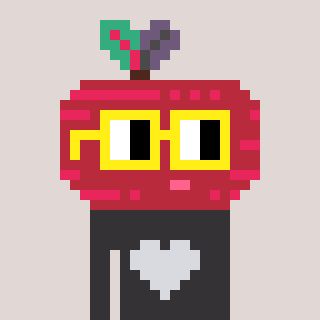
a pixel art character with square yellow glasses, a beet-shaped head and a grayscale-colored body on a warm background